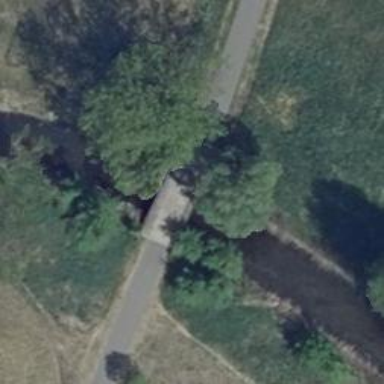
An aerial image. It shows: Concrete bridge over path.